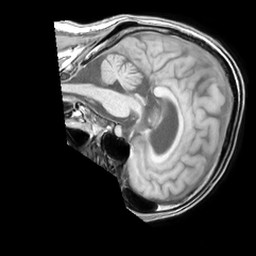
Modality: T1w
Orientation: sagittal
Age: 58
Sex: male
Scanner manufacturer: philips
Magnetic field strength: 1.5 T
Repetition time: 0.2556 s
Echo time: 0.001878 s